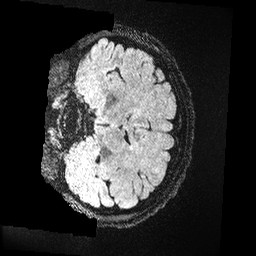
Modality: FLAIR
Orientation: coronal
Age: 28
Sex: female
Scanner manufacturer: ge
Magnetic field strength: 3 T
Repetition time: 4.802 s
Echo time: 0.1159 s